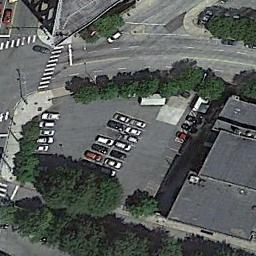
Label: parking_lot